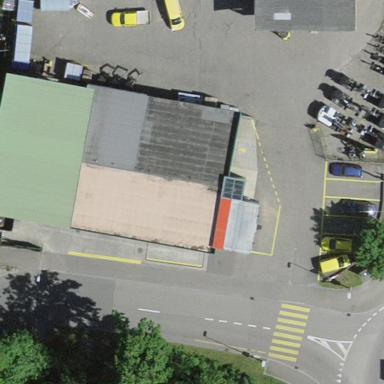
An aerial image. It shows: Industrial building.